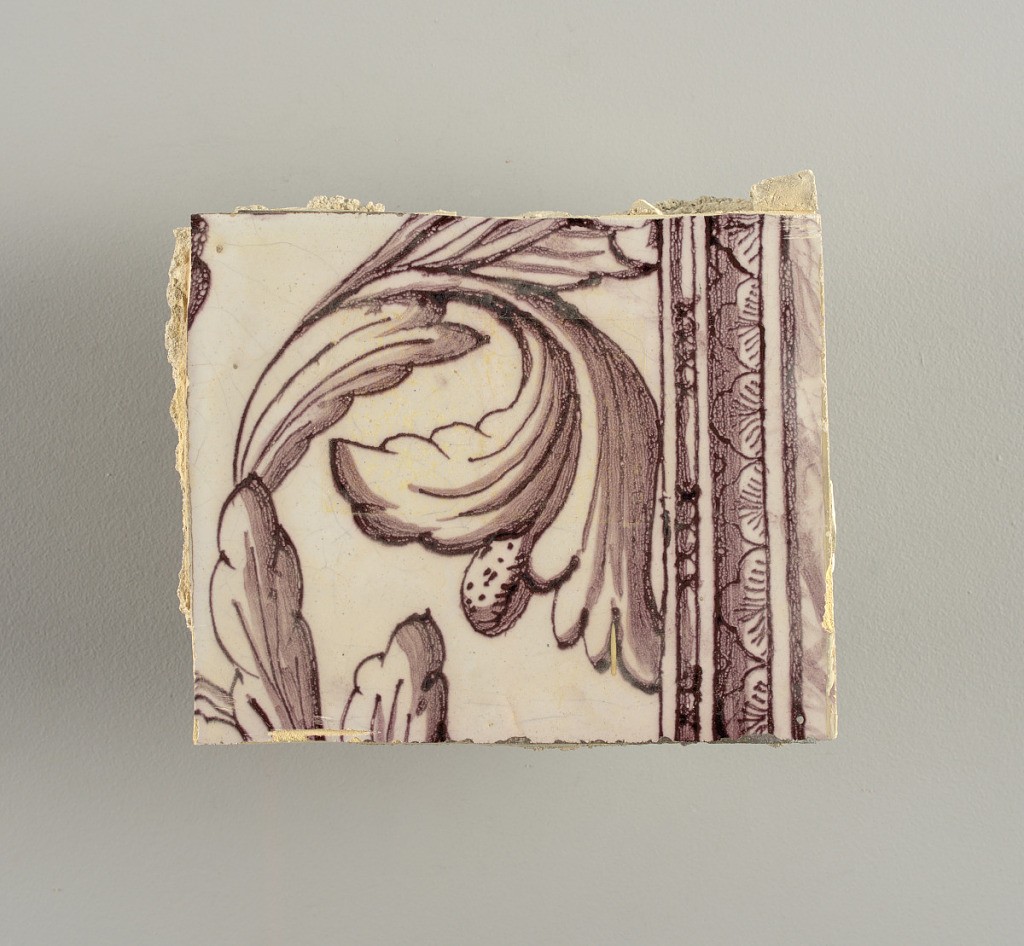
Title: Tile wall facing
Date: ca. 1725
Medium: Tin-glazed earthenware, underglaze
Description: Horizontal rectangle.  Thirty tiles wide and twenty-three tiles high with opening for fireplace eleven tiles wide and ten high.  Foliage arabesques disposed about three vertical axes from which are emphazised by urns at center and right, and at left by the figure of a standing woman carrying an infant on her arm and accompanied by two children.